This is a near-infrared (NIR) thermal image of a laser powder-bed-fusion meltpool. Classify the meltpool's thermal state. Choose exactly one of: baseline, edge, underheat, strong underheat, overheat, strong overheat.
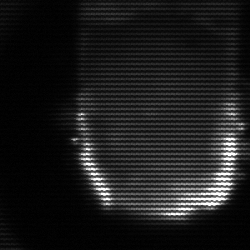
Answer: baseline